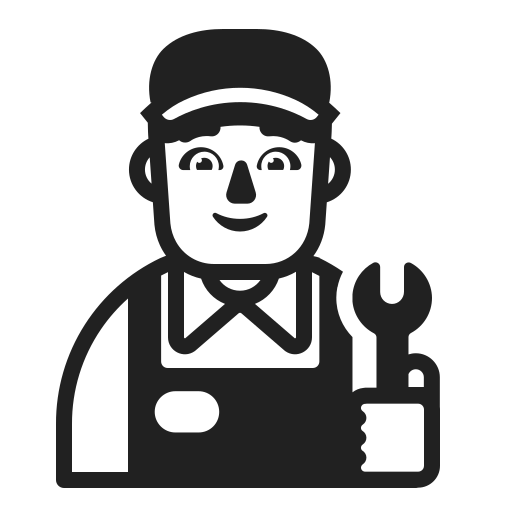
man mechanic high contrast default